Field crop: maize
Growth stage: 1
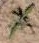
Species: atriplex